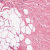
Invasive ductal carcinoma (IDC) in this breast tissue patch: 0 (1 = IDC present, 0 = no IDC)